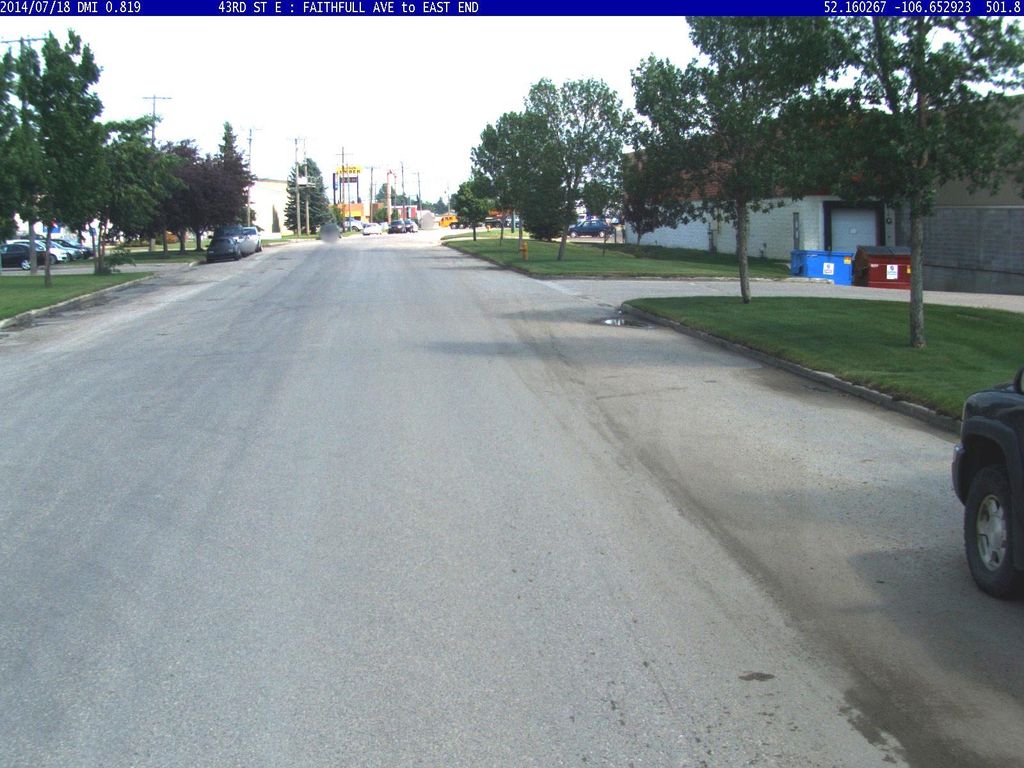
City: saskatoon